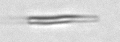
Label: fiber